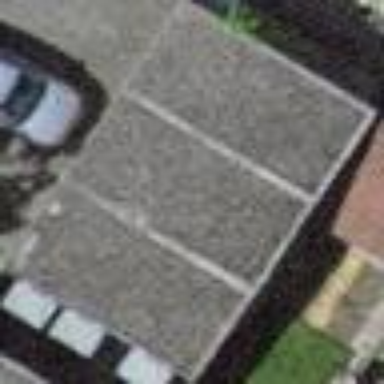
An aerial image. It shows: Garage building.